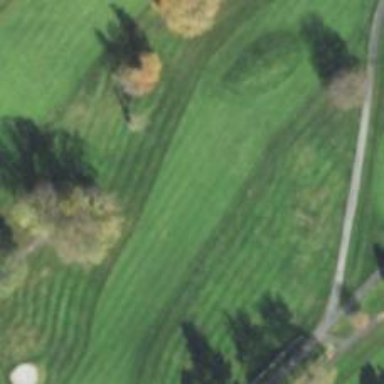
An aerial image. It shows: View of golf hole.